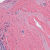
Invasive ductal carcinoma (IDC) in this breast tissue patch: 0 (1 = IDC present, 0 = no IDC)